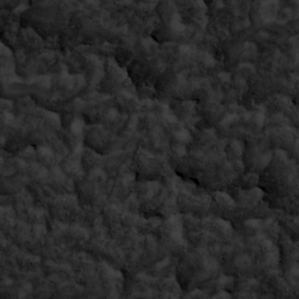
Label: non_frost